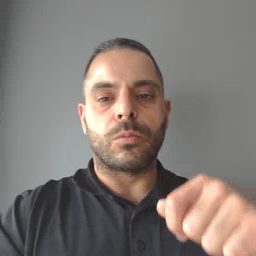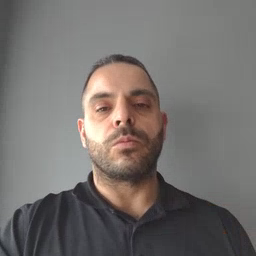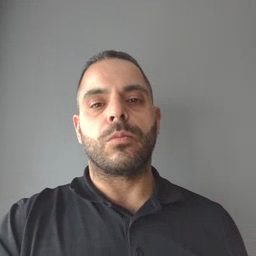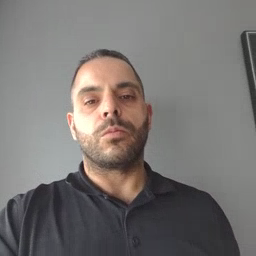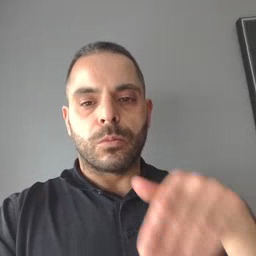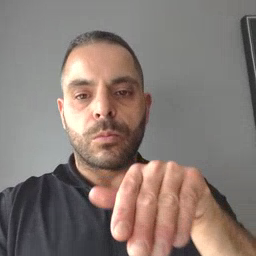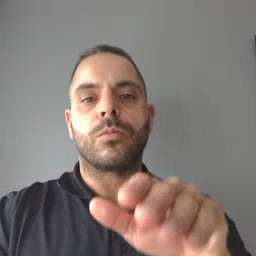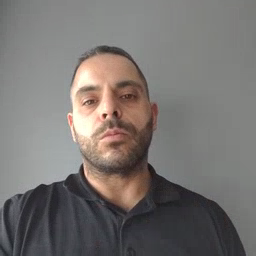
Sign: into